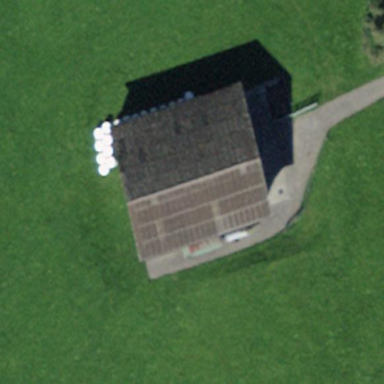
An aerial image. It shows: Farm auxiliary building.